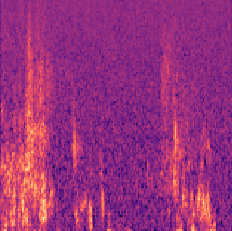
Sound class: Sea waves